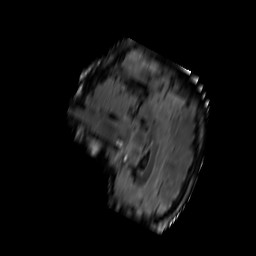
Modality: FLAIR
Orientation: sagittal
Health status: ill
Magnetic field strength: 3 T